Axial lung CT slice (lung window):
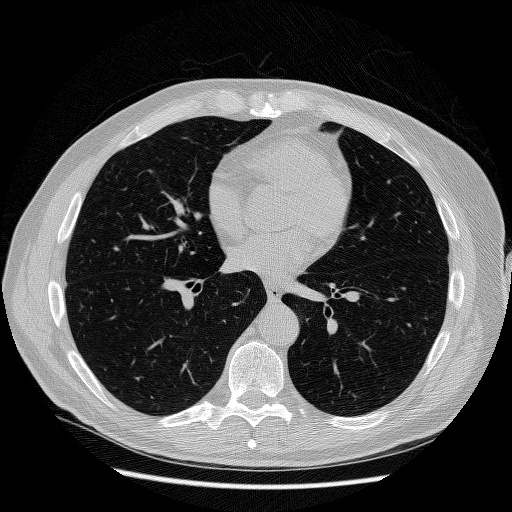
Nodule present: no